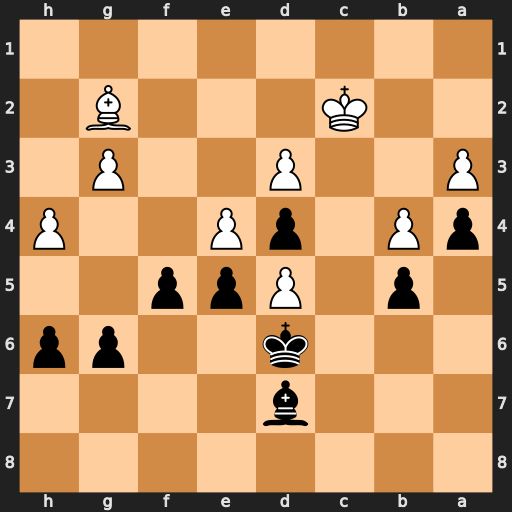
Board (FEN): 8/3b4/3k2pp/1p1Ppp2/pP1pP2P/P2P2P1/2K3B1/8
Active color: b
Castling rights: -
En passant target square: -
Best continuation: f4 gxf4 exf4